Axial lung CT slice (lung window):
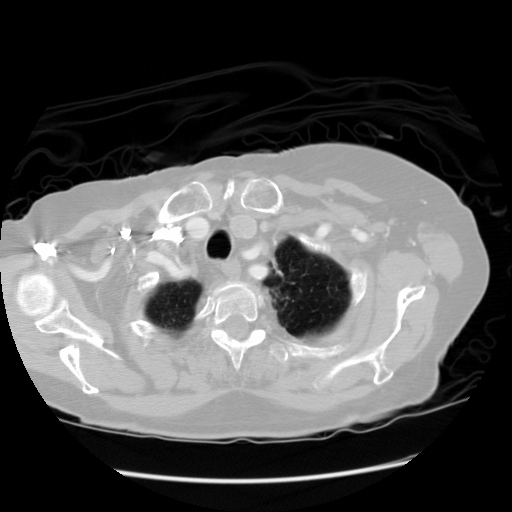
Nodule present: no